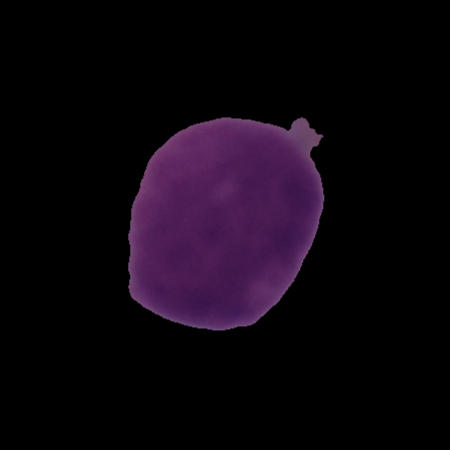
Label: cancer